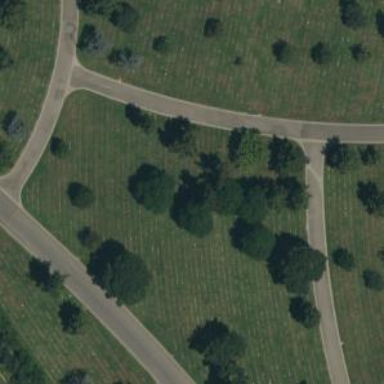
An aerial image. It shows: Sector in the cemetery.